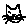
Label: cat